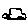
Label: car